Question: I try to run NetBeans, but there are <URL> errors in OutPut. I'm using also and Cygwin:

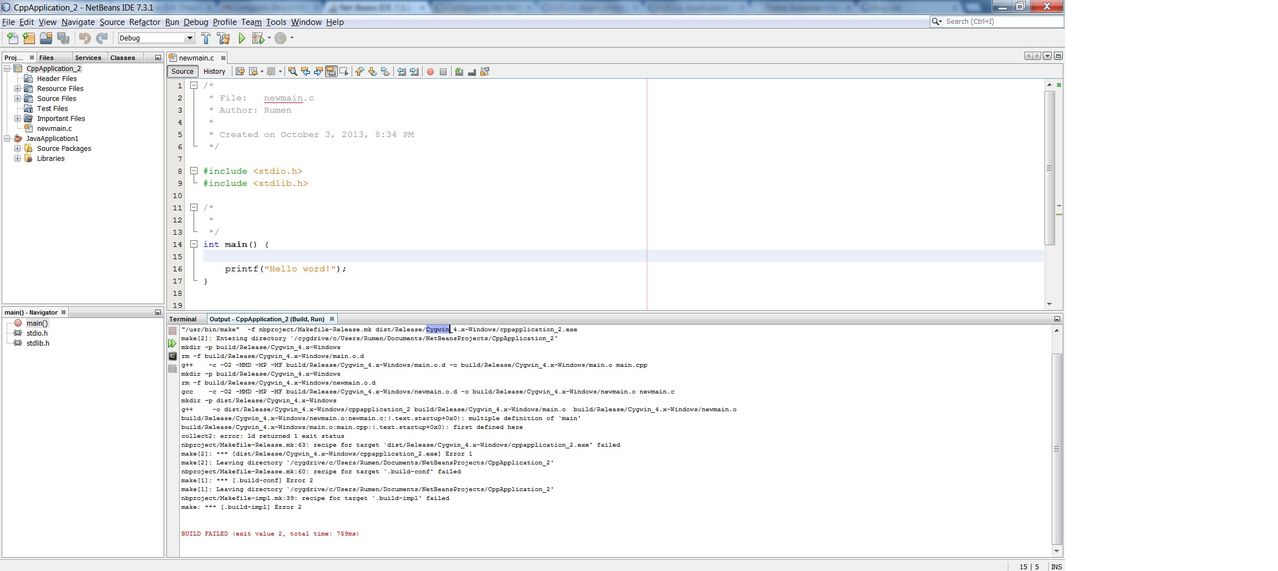
Answer: It looks like you have multiple definitions of the 'main' method. You should remove one (or comment it out).